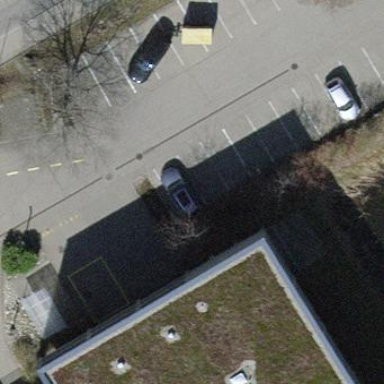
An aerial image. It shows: Parking area with surface.